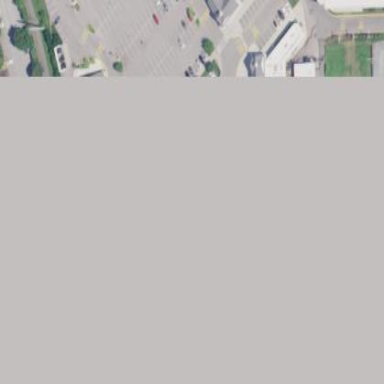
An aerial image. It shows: Parking area with surface.